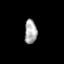
Tissue: prostate
Cell type: T cells
Senescence score: 0.7811
Nuclear area (px): 294
Mean DAPI intensity: 170.143